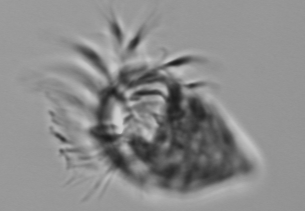
Label: Strombidium_morphotype1